Question: I am trying to do a http post to my server to check if the login credentials are valid with help of <URL>. But for some reason my program stops running if i run my code. I already tried adding the code from the comments but it didn't help.
What am i doing wrong?
'''
private String getB64Auth (String login, String pass) {
String source=login+":"+pass;
String ret="Basic "+Base64.encodeToString(source.getBytes(),Base64.URL_SAFE| Base64.NO_WRAP);
Log.d("authy", ret);
return ret;
}
/** Called when the user clicks the Login button */
public void login(View view) {
// Getting username and password
EditText userText = (EditText) findViewById(R.id.inputLoginUsername);
EditText passText = (EditText) findViewById(R.id.inputLoginPassword);
String usernameInput = userText.getText().toString();
String passwordInput = passText.getText().toString();
String authorizationString = getB64Auth(usernameInput,passwordInput );
// Do something in response to button
// 1. Create an object of HttpClient
HttpClient httpClient = new DefaultHttpClient();
// 2. Create an object of HttpPost
// I have my real server name down here
HttpPost httpPost = new HttpPost("https://myservername.com/login");
// 3. Add POST parameters
httpPost.setHeader("Authorization", authorizationString);
// 5. Finally making an HTTP POST request
try {
HttpResponse response = httpClient.execute(httpPost);
Log.d("win", "win1");
// write response to log
Log.d("Http Post Response:", response.toString());
} catch (ClientProtocolException e) {
Log.d("fail", "Fail 3");
// Log exception
e.printStackTrace();
} catch (IOException e) {
Log.d("fail", "Fail 4");
// Log exception
e.printStackTrace();
}
}
'''
When i run my code the app stops working, i can find the log authy but i cant find any fail succes logs.
The things i have changed in the example are step 3.
ive added my authorization there.
and removed step 4 cause i dont need it.

I cant find any decent post/authorization tutorials so i hope i'm looking at the right direction.
It's an android 4.* project
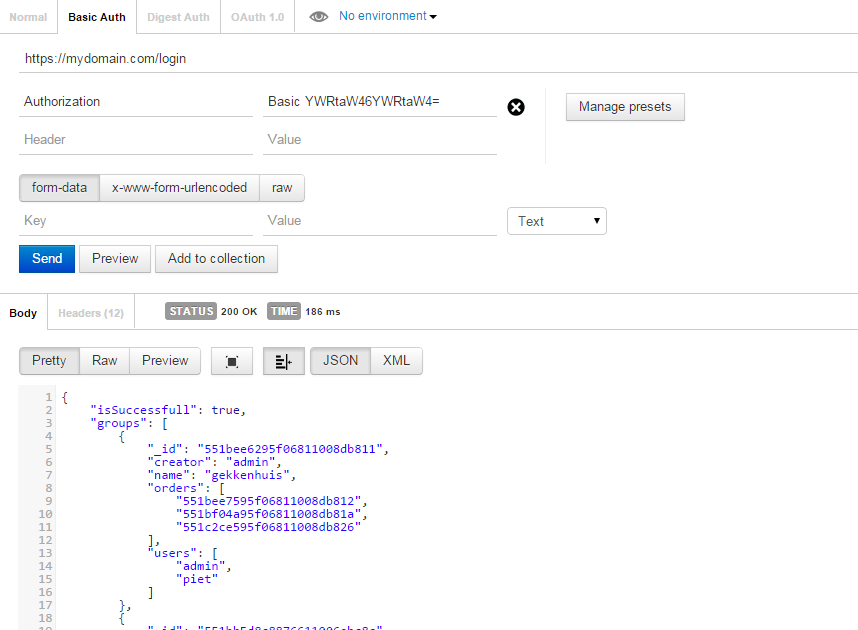
Answer: Just a few suggestions about such issues:
- - <URL>-
Regarding this message:
> The application may be doing too much work on its main thread.
This usually means that you are doing some heavy operations in the main thread - for example parsing the Json from the Http response. Generally you'd like to do all these operations in a background thread and use the main one to update the UI only.